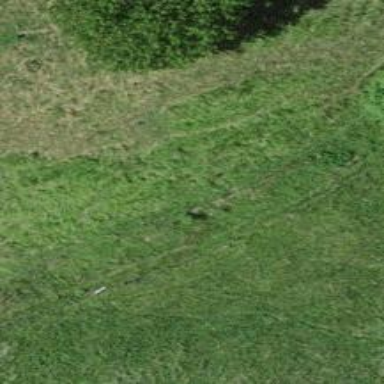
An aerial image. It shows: Overgrown grass path.